Question: There is something I am working on in which an image rotates around the circle & I want only overlapping part of the 2nd image... For instance take an example:

The Violet image is rotating around green one & I just want the Green image & violets overlapped part (Sea Green) How Can I do this in Android?
PS: THe violet image is not only rotating around green, its also rotating around its axis, so the intersecting part changes each time interval
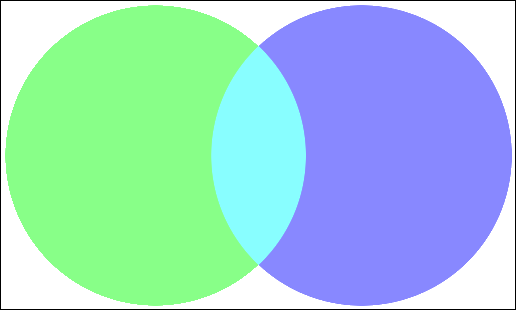
Answer: Check this: <URL>
With different PorterDuff.Mode you can achieve different effects. Here is an example of how to make an bitmap have rounded corners:
'''
Bitmap bitmap = Bitmap.createBitmap(b.getWidth(), b.getHeight(), b.getConfig());
Canvas canvas = new Canvas(bitmap);
Paint p = new Paint(Paint.ANTI_ALIAS_FLAG);
p.setColor(Color.BLACK);
canvas.drawRoundRect(new RectF(0, 0, b.getWidth(), b.getHeight()), borderRadius, borderRadius, p);
p.setXfermode(new PorterDuffXfermode(PorterDuff.Mode.SRC_IN));
canvas.drawBitmap(b, 0, 0, p);
'''